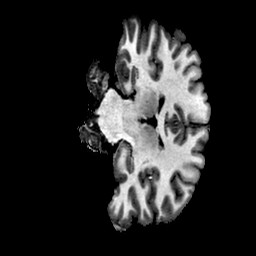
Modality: T1w
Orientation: coronal
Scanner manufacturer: ge
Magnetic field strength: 3 T
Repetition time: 0.00766 s
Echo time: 0.003476 s